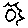
Label: sun